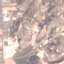
Land use / land cover class: PermanentCrop